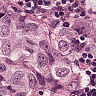
Metastatic tissue present: yes